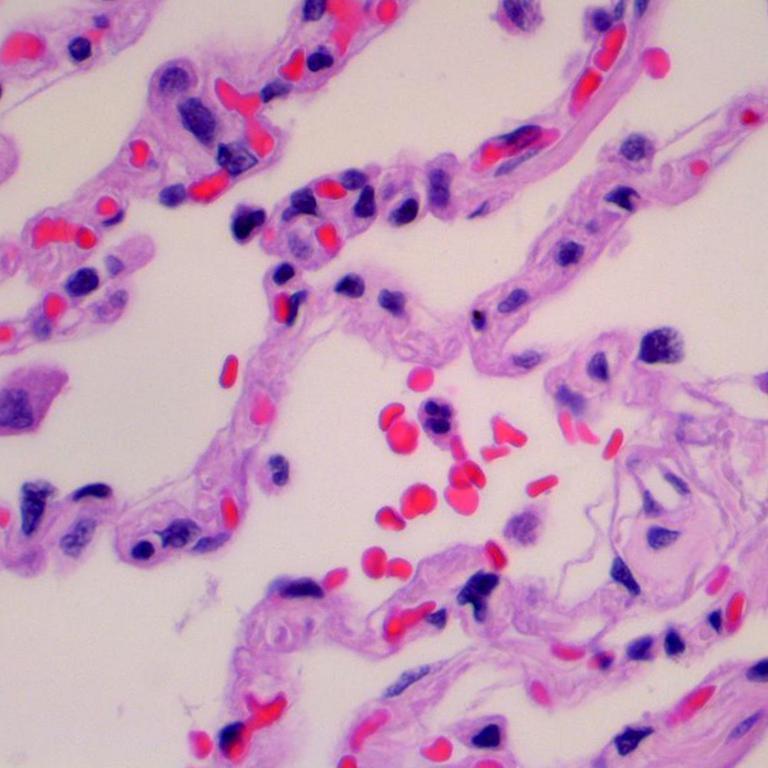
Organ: lung
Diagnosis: benign